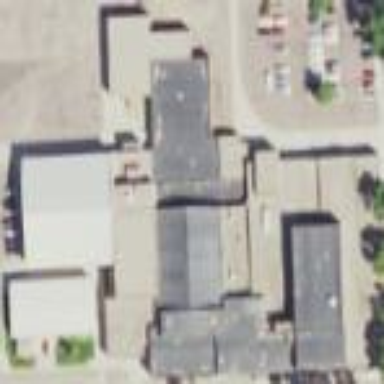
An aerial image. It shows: School building.